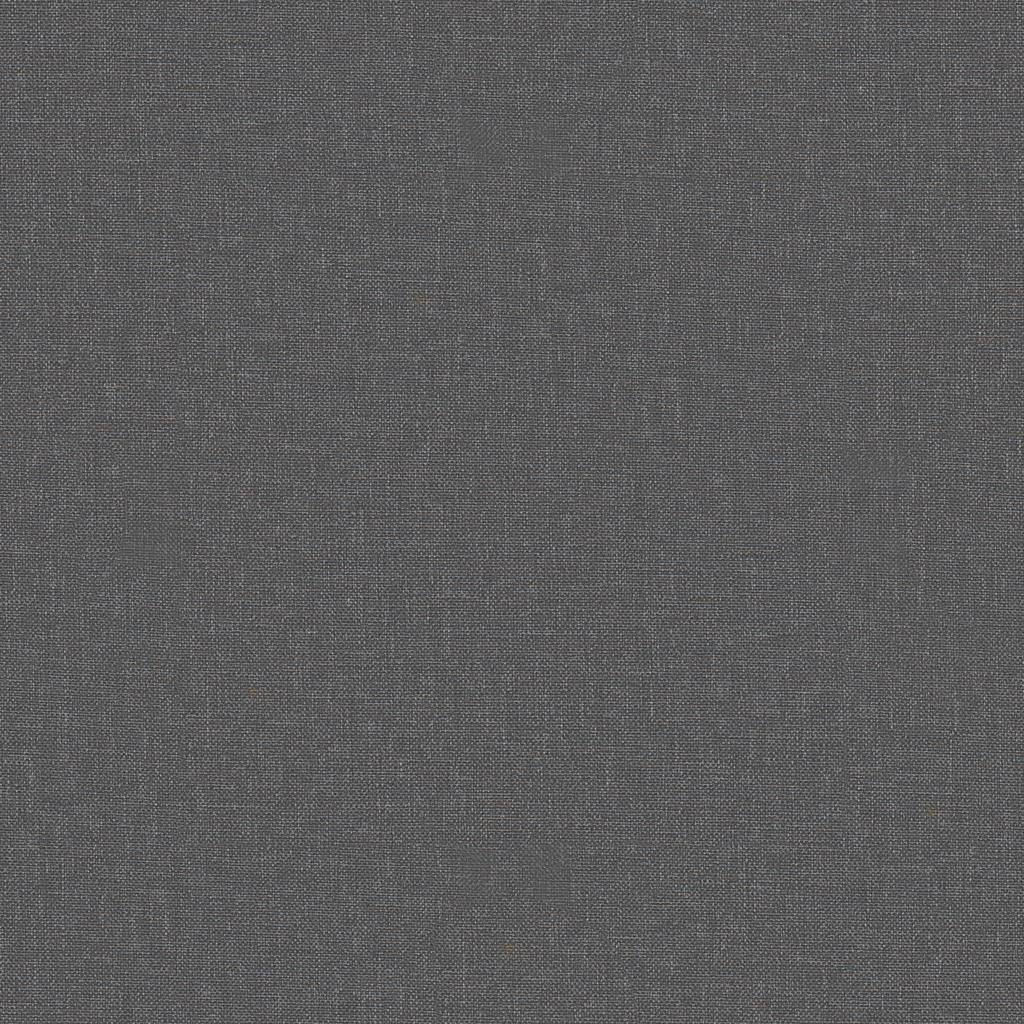
Texture map type: Color